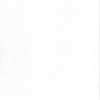
Label: dusty